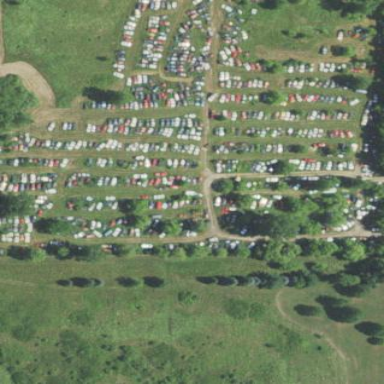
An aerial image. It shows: Industrial area designated as auto wrecker yard.